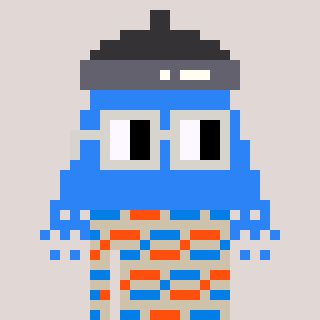
a pixel art character with square light gray glasses, a shower-shaped head and a bege-colored body on a warm background